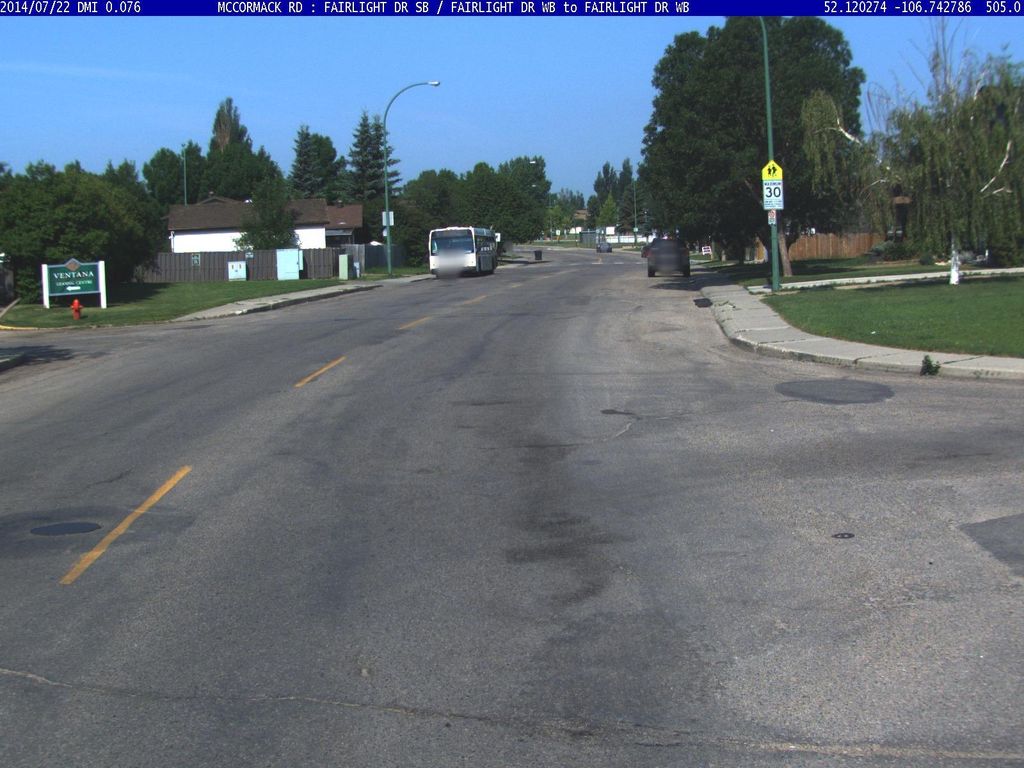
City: saskatoon